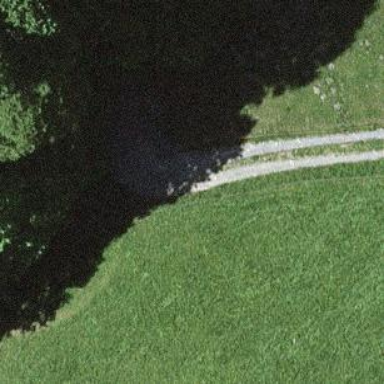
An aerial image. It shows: Unpaved service road with tracktype grade 3.